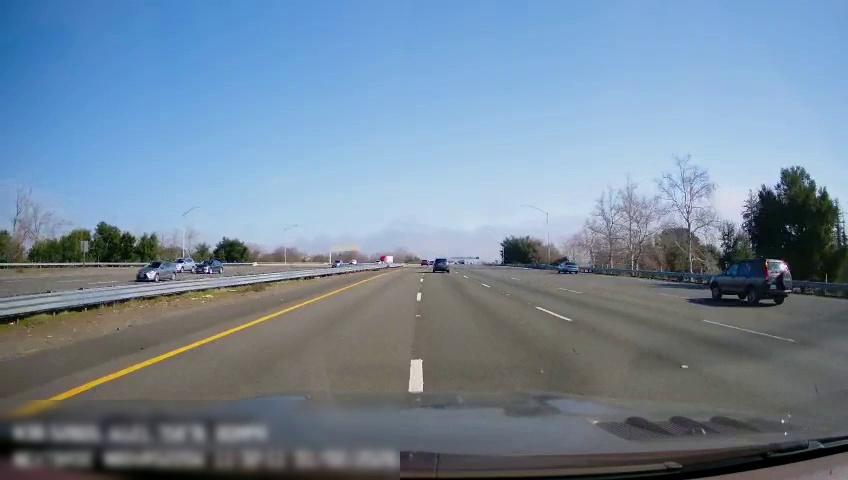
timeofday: Day
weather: Sunny
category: Drivable Space
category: Drivable Space
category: Vehicles | SUV
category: Vehicles | SUV
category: Vehicles | Car
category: Vehicles | Car
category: Vehicles | Car
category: Vehicles | Truck
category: Vehicles | SUV
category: Vehicles | Car
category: Lanes | Current Lane
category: Lanes | Current Lane
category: Lanes | Alternate Lane
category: Lanes | Alternate Lane